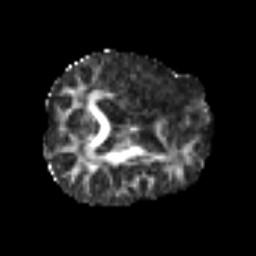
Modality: FA
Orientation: axial
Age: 64
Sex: male
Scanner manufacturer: siemens
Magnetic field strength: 3 T
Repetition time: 6.1 s
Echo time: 0.101 s